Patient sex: M
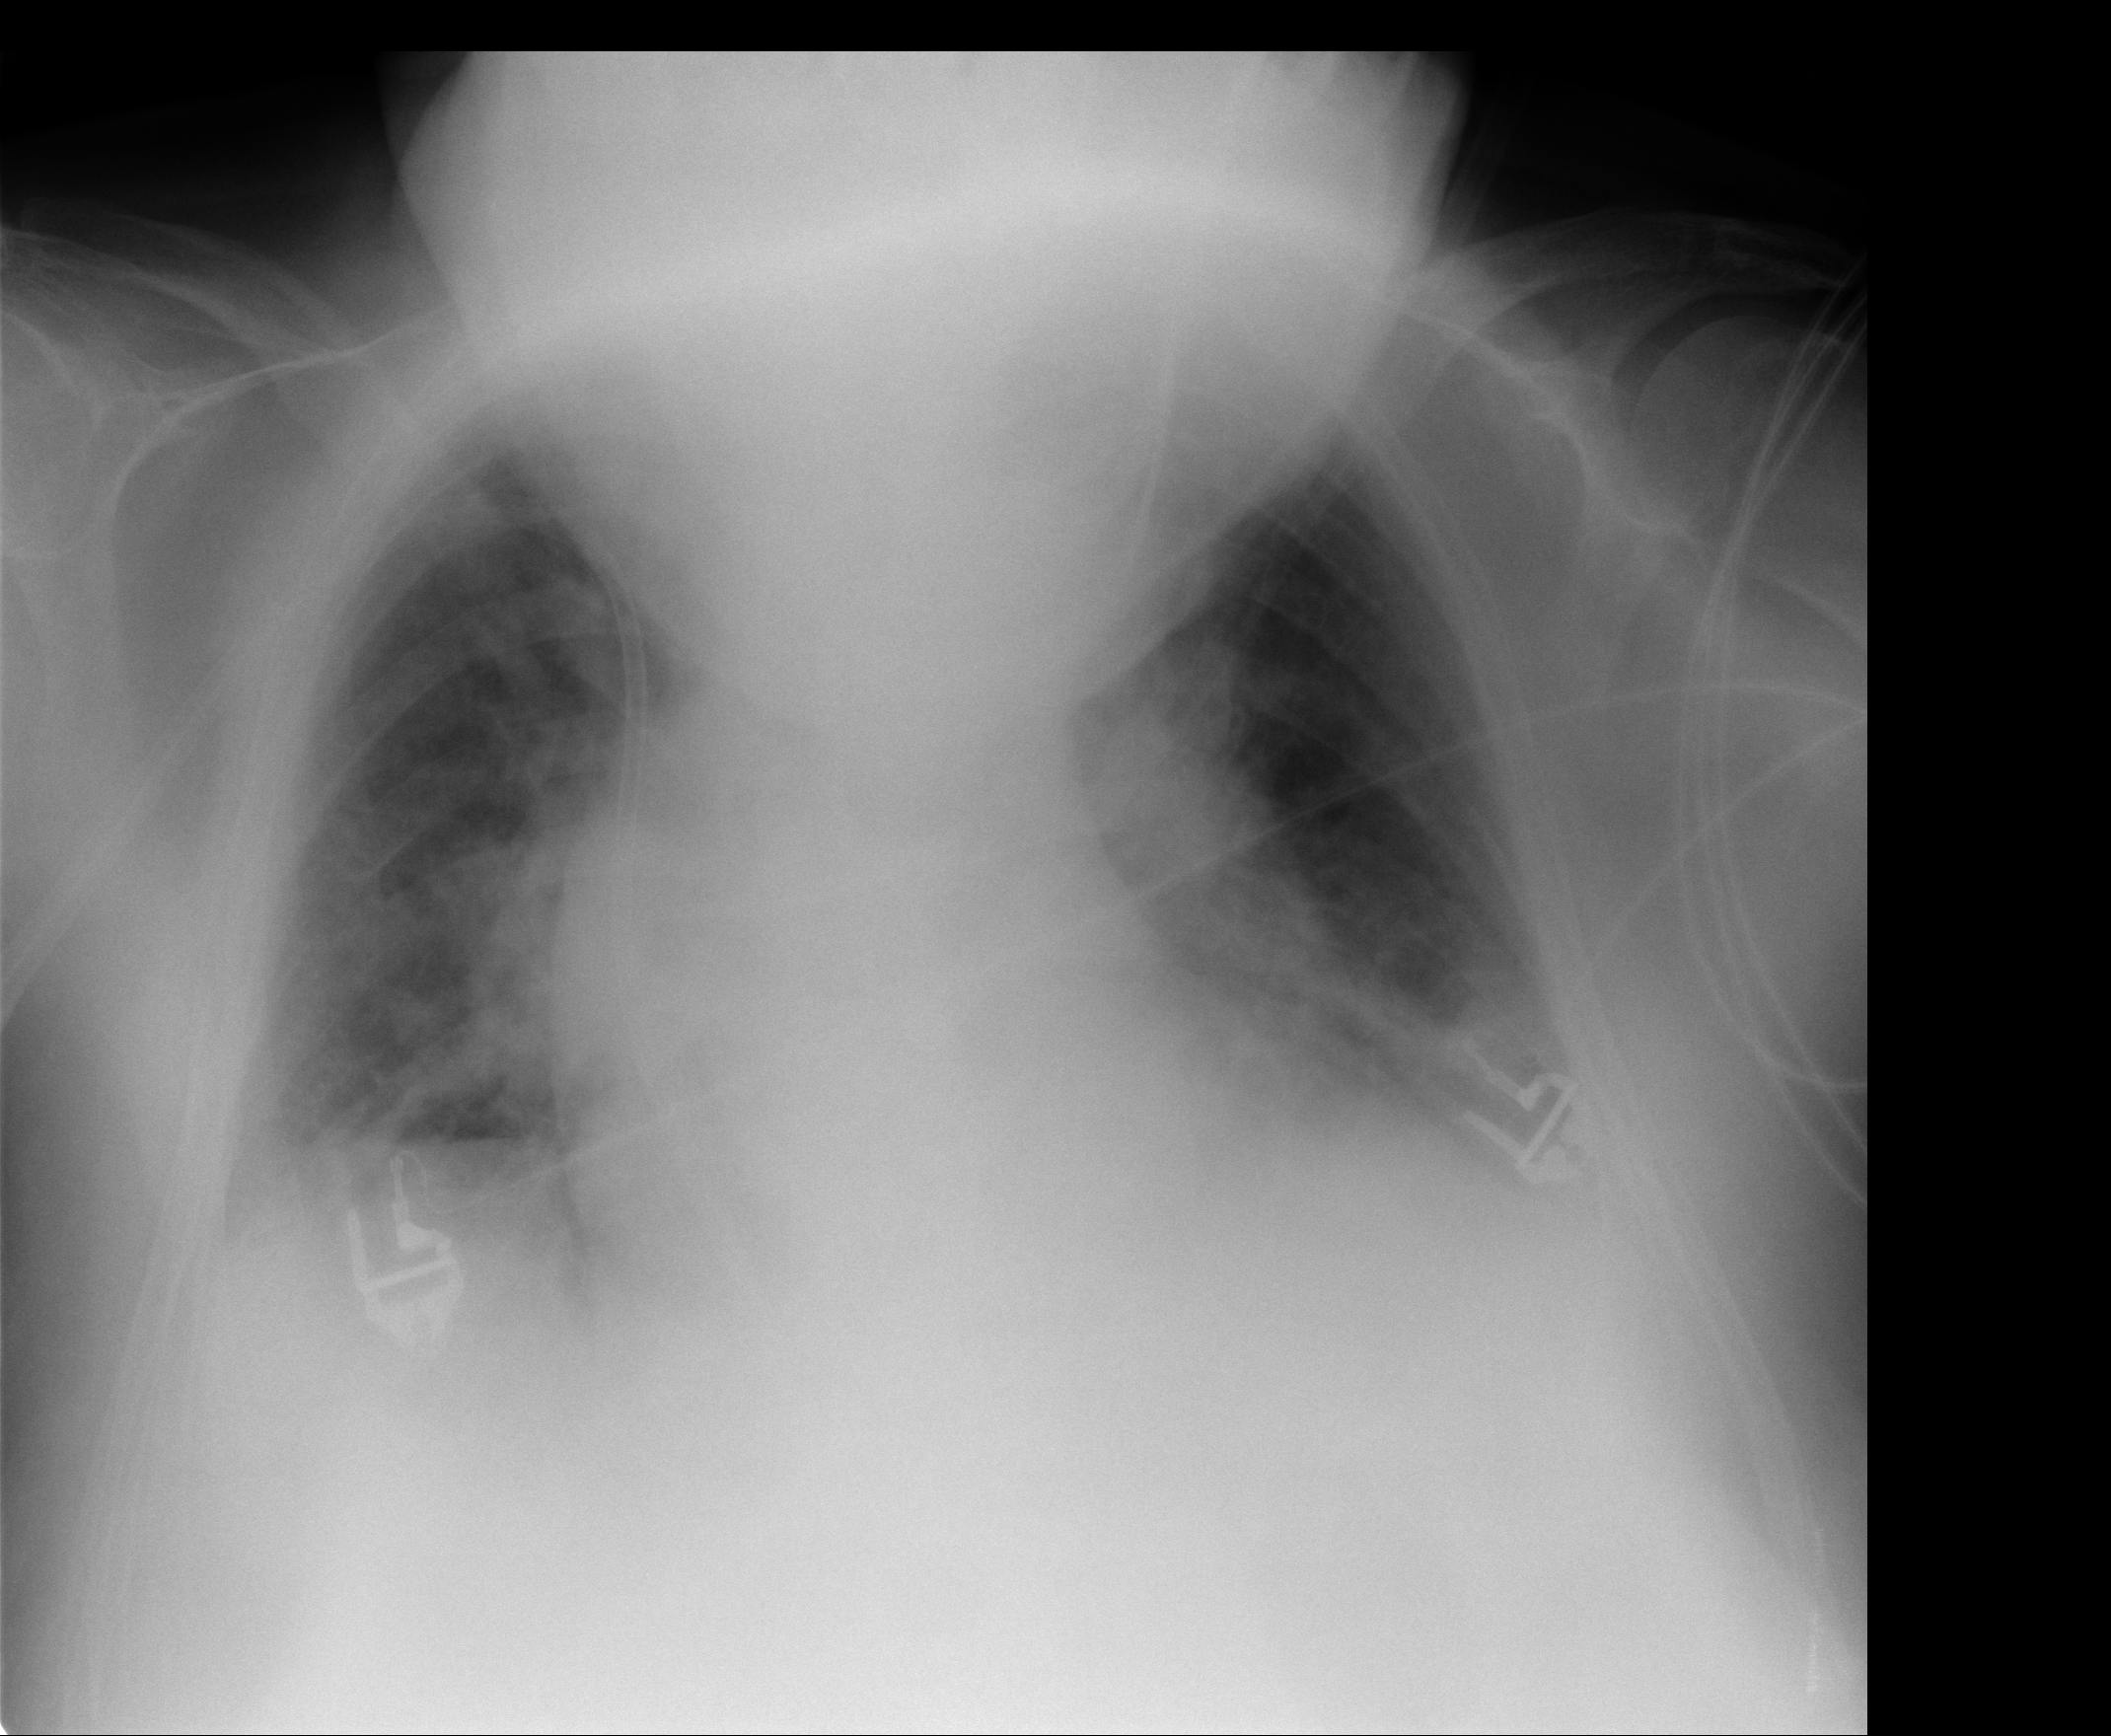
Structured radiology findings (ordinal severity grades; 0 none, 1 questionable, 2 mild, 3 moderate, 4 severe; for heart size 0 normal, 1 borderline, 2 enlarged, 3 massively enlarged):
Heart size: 0
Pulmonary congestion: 2
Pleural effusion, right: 0
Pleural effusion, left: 2
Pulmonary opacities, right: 0
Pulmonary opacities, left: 0
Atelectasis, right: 0
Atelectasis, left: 2